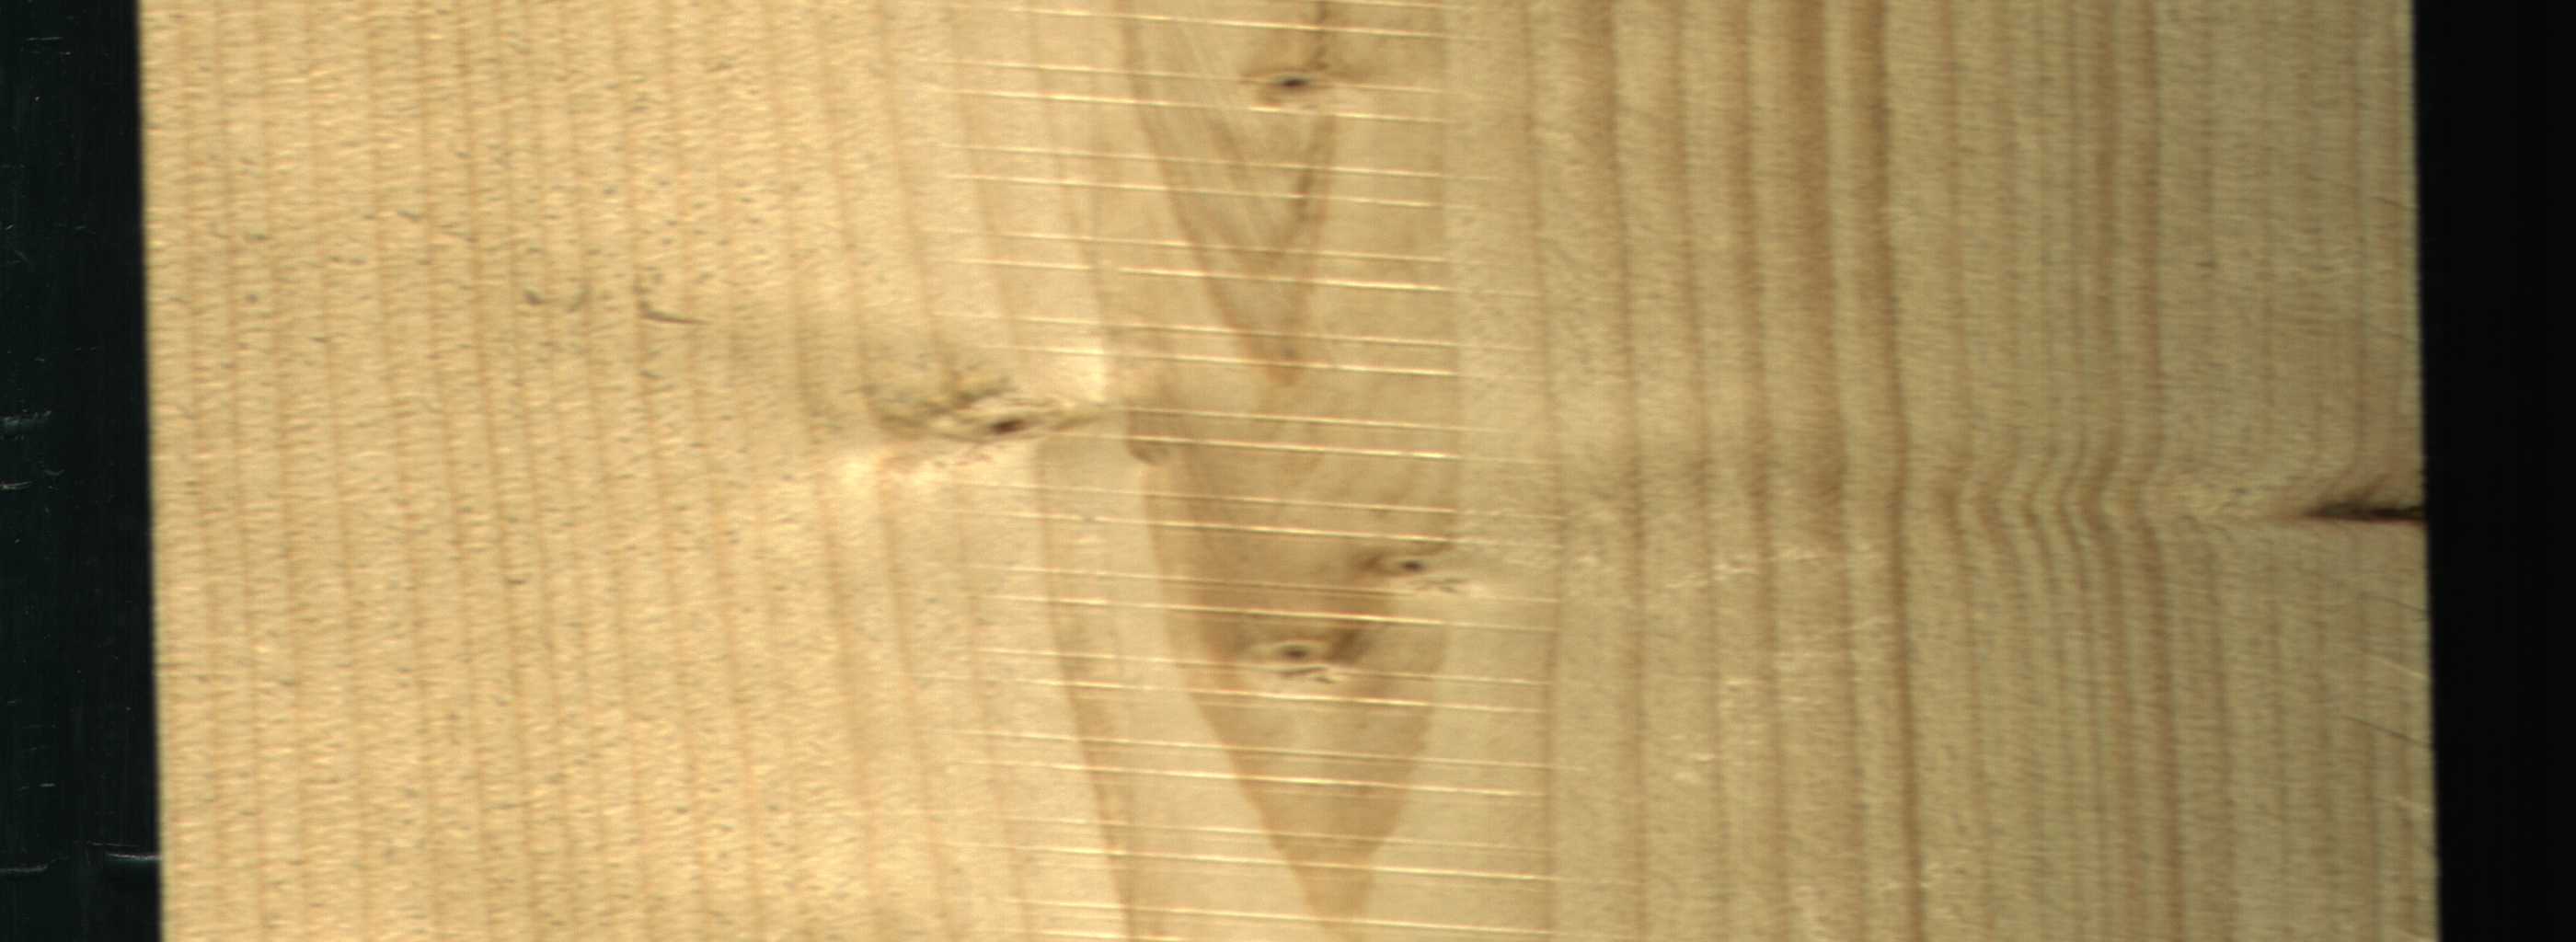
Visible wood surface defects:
Dead_Knot
Live_Knot
Live_Knot
Live_Knot
Live_Knot